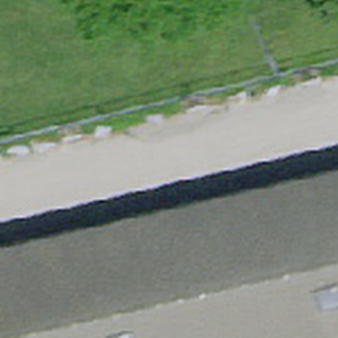
Label: other